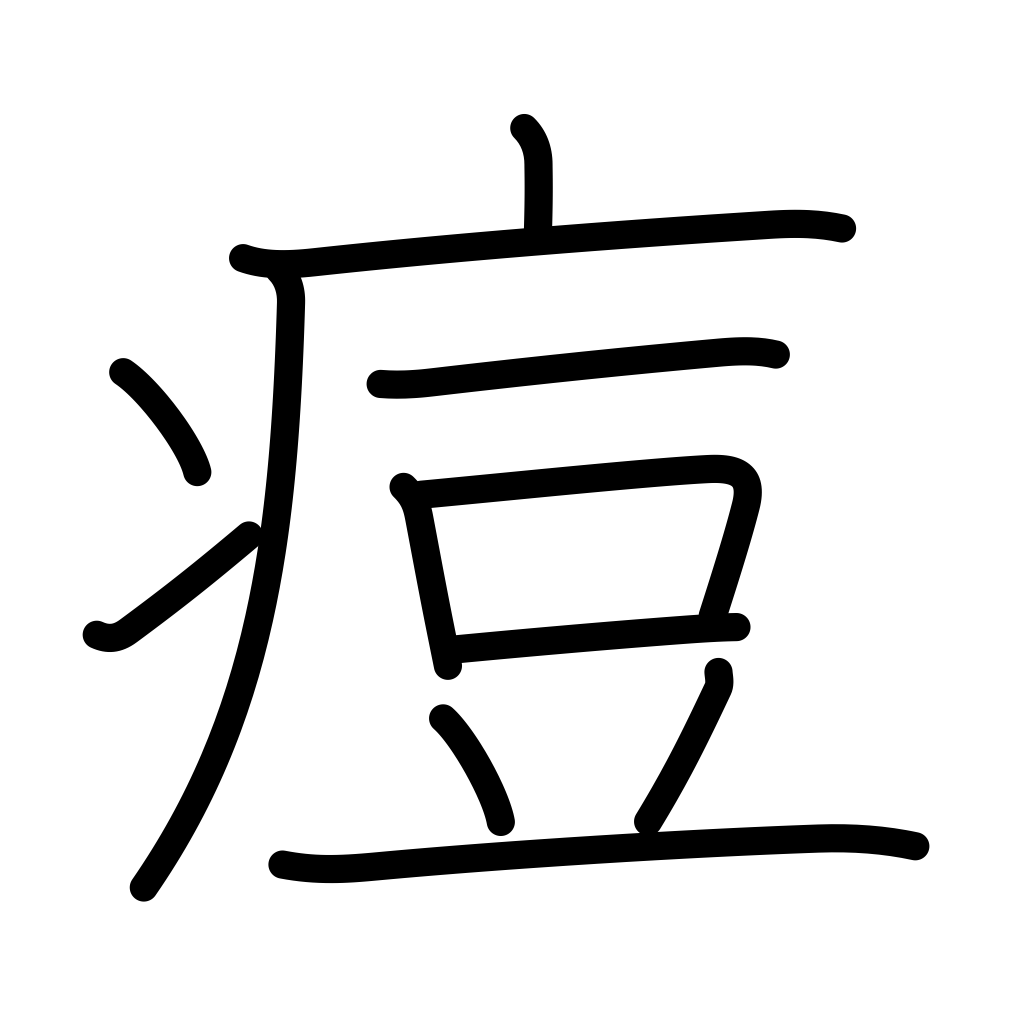
Meaning: pox, smallpox